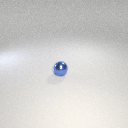
small blue metal sphere